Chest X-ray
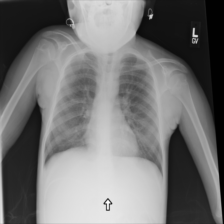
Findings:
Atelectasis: negative
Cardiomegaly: negative
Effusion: negative
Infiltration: negative
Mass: negative
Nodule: negative
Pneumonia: negative
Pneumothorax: negative
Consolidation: negative
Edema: negative
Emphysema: negative
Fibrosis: negative
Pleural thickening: negative
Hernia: negative